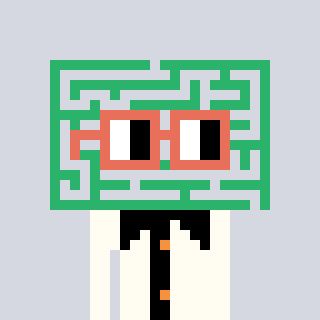
a pixel art character with square orange glasses, a maze-shaped head and a grayscale-colored body on a cool background